Question: I just started a MVC3 Razor application and started typing out in one of the .cshtml files and I added an a tag with href, when I entered the location it keeps telling me to use a directory that it wants me to use. I cannot get rid of this and it is always visible.
Does anyone know what this feature is called and how to disable it either permanently or for certain files, either way is good. I tried looking through the options but with no luck.
Image:

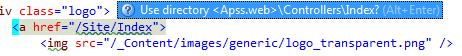
Answer: 1. Go to ReSharper > Options > Code Inspection > Inspection Severity
2. Search for "path error" inspection
3. Set inspection severity to "Do not show"